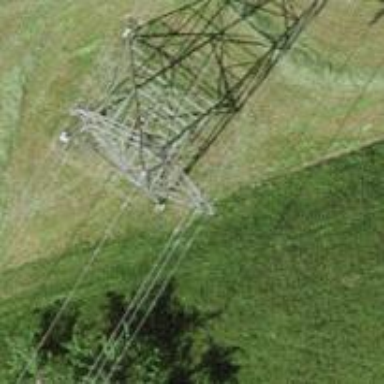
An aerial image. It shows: Towering power structure.